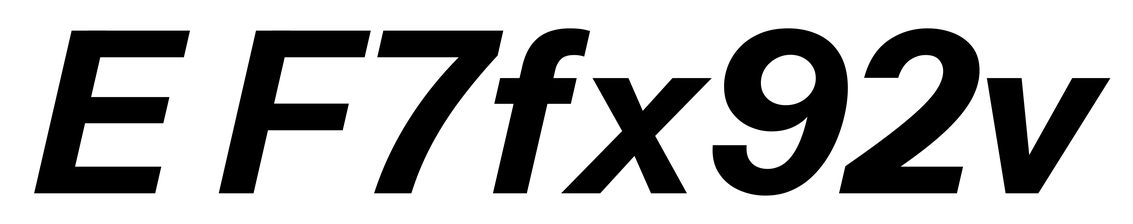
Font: InstrumentSans-Italic_Bold_Italic